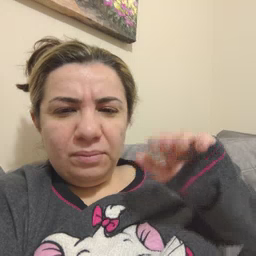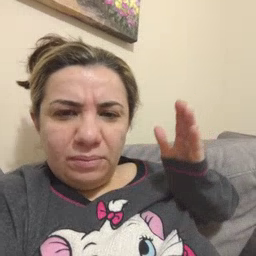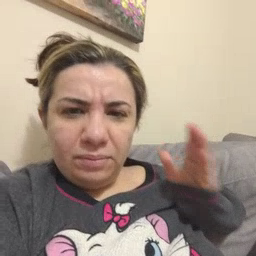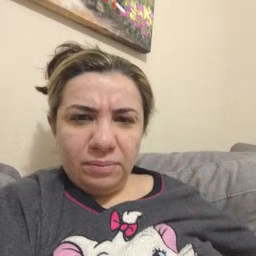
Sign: beside